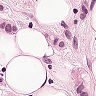
Metastatic tissue present: yes